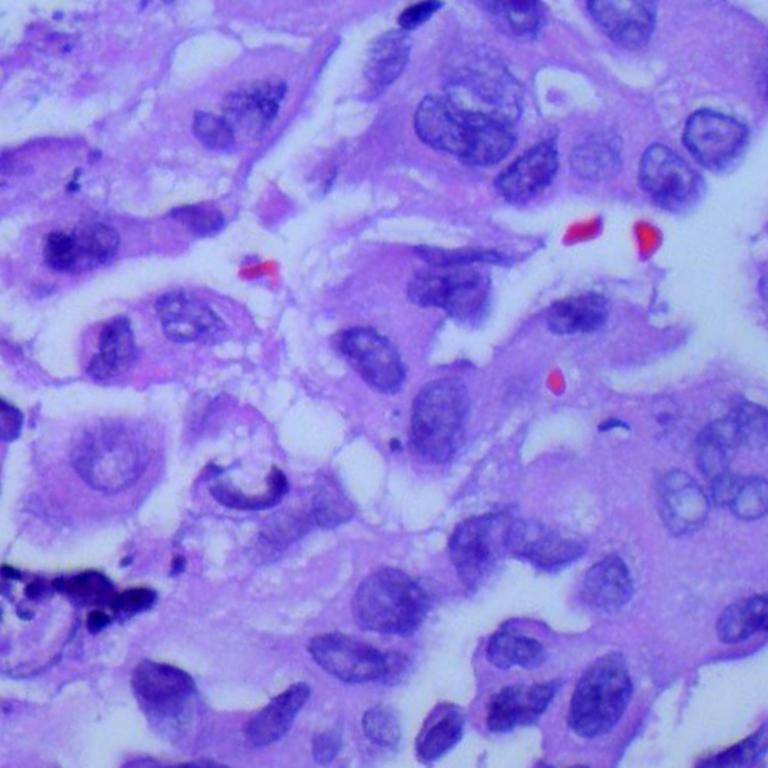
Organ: lung
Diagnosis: adenocarcinomas